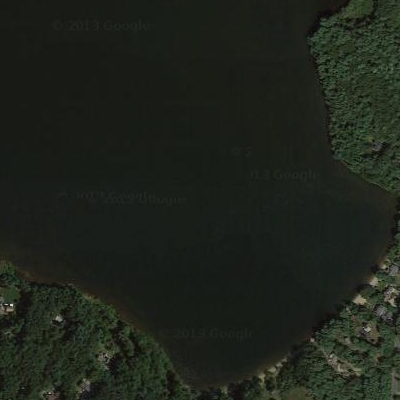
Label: dRiverLake